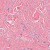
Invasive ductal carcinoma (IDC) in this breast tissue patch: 0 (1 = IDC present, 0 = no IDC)